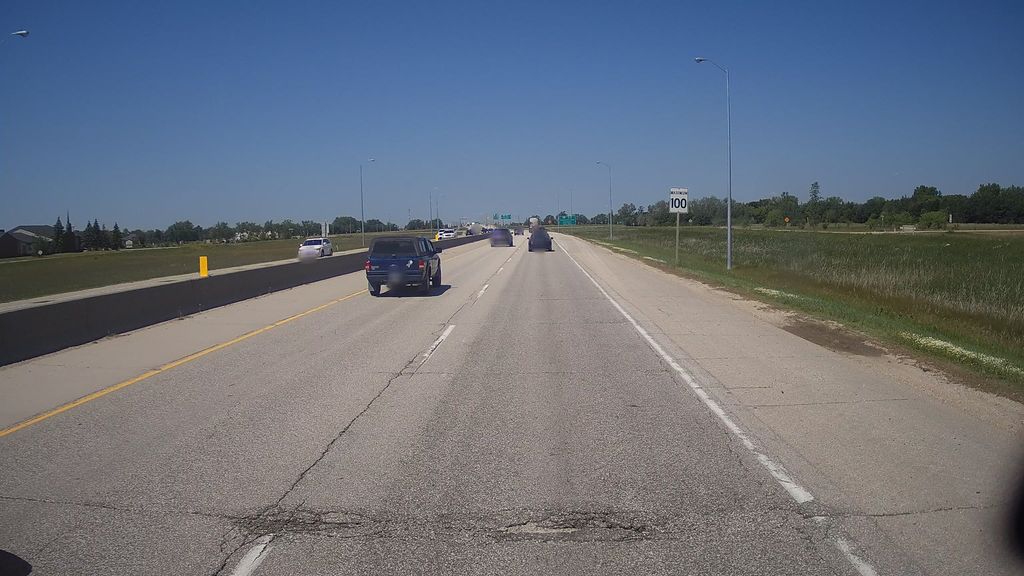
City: winnipeg